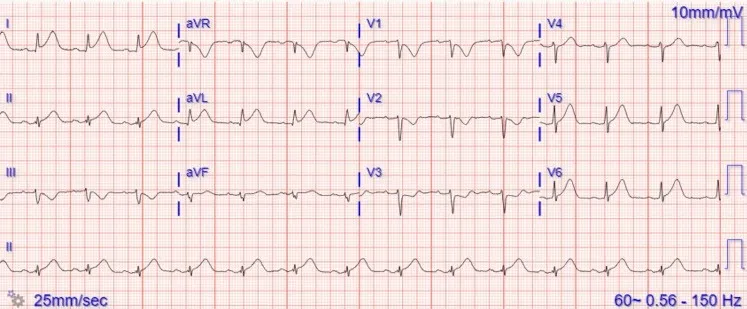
Electrocardiogram showing high lateral ST elevations in lead I and aVL.
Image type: electrography (ekg)